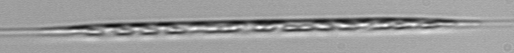
Label: Rhizosolenia